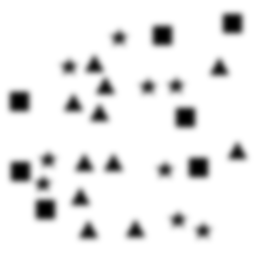
Squares: 7
Triangles: 11
Stars: 9
Total shapes: 27